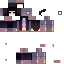
A female skeleton skin with dark skin, wearing brown helmet dressed in a purple armor chest and brown pants, featuring a closed mouth.